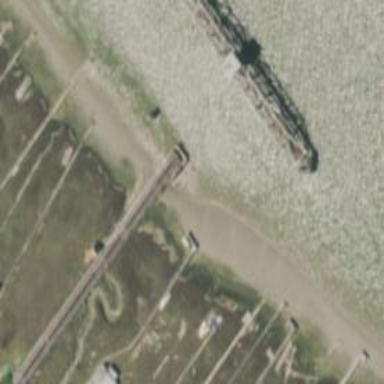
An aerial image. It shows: Swing bridge over railway line.